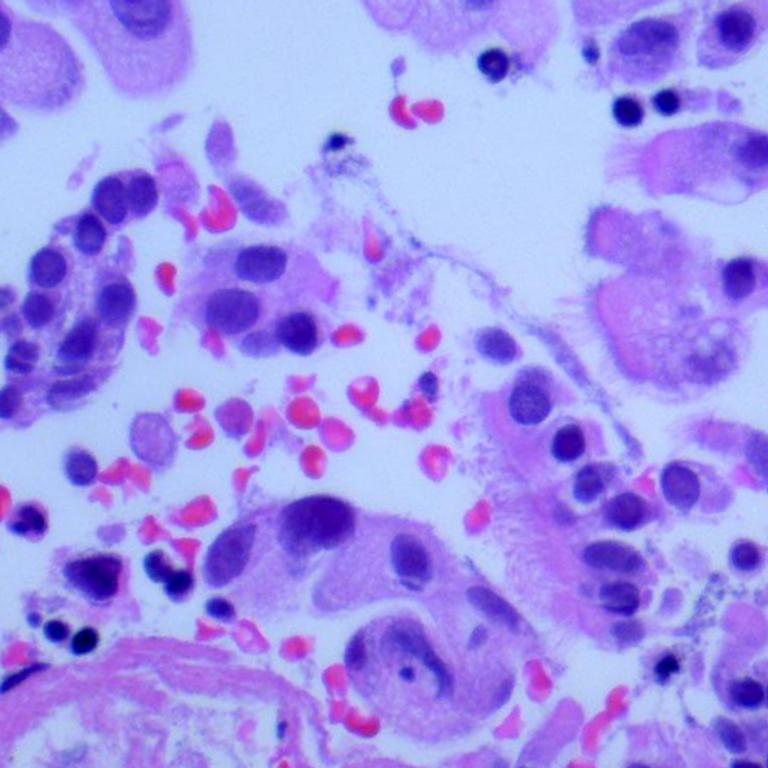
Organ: lung
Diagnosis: adenocarcinomas